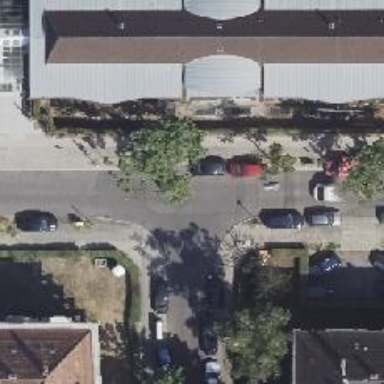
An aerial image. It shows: Residential road with asphalt surface. There are separate sidewalks on both sides. Parking is parallel with half on the kerb.